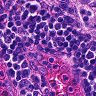
Metastatic tissue present: no